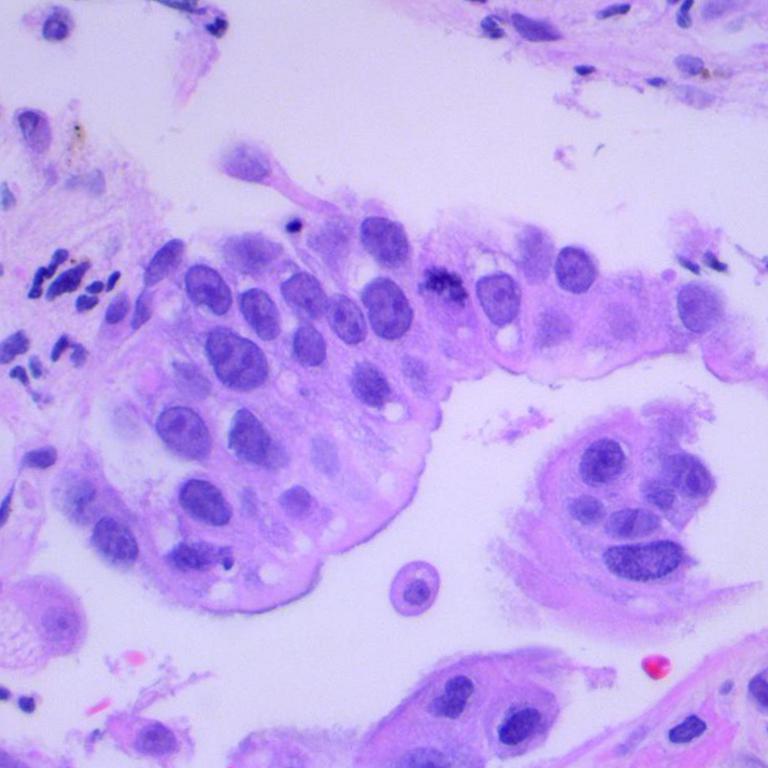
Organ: lung
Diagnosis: adenocarcinomas